Question: I successfully managed to receive emails from my Exchange Inbox Folder via the EWS Java API:
'''
Folder inbox = Folder.bind(service, WellKnownFolderName.Inbox);
FindItemsResults<Item> findResults = service.findItems(inbox.getId(),view);
for(Item item : findResults.getItems())
{
//Do something with the item as shown
System.out.println(item.getSubject());
}
'''
However, I would like to read the emails from the Inbox of a group folder:

But I can't find out the folder ID or how to access the inbox folder of the group folder.
Can anybody help?
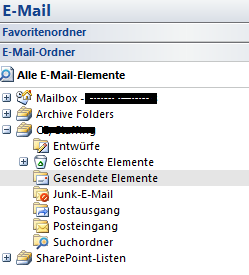
Answer: You need to set the Mailbox:
'''
ItemView iview = new ItemView(1);
Mailbox mb = new Mailbox();
mb.setAddress("mymailbox@mycompany.com");
FolderId folderId = new FolderId(WellKnownFolderName.Inbox, mb);
FindItemsResults<Item> findResults = service.findItems(folderId, iview);
'''